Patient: sex M, age 36
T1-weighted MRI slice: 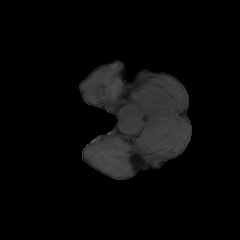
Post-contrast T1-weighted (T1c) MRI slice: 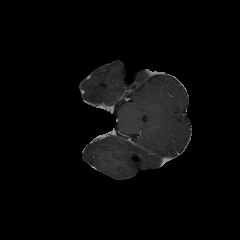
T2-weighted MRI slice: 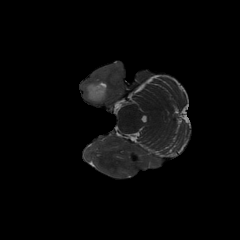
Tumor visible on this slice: yes
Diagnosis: Glioblastoma, IDH-wildtype
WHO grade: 4